Field crop: maize
Growth stage: 2
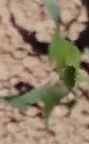
Species: maize